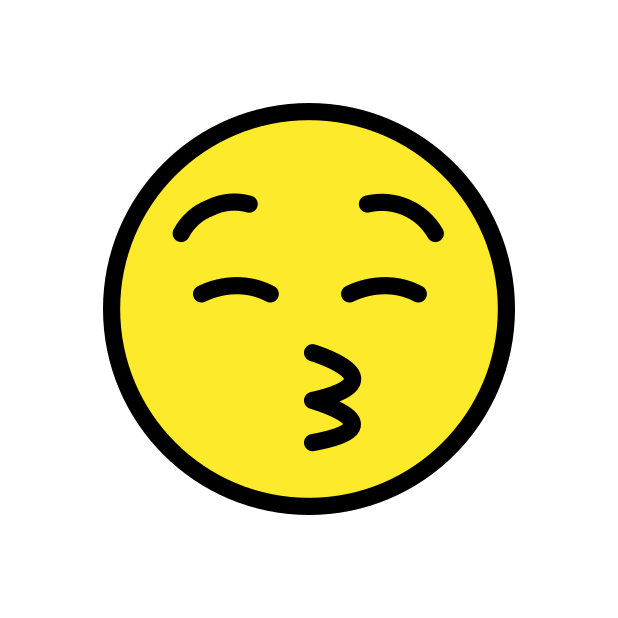
Emoji: 😚
Name: kissing face with closed eyes
Unicode: 0x1f61a